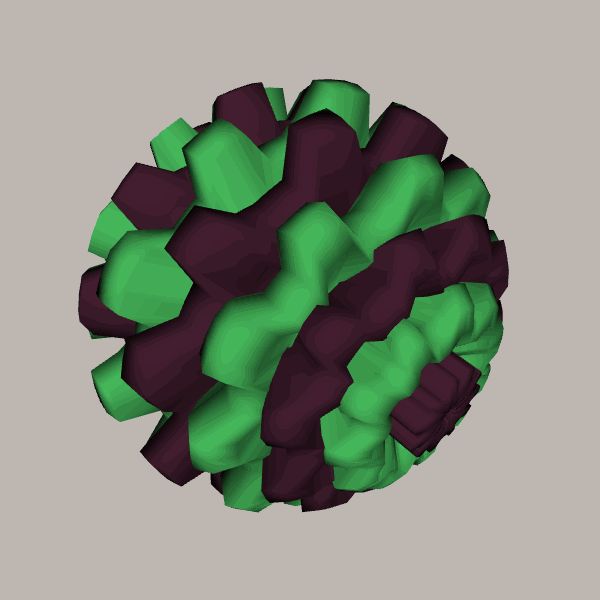
Background: light